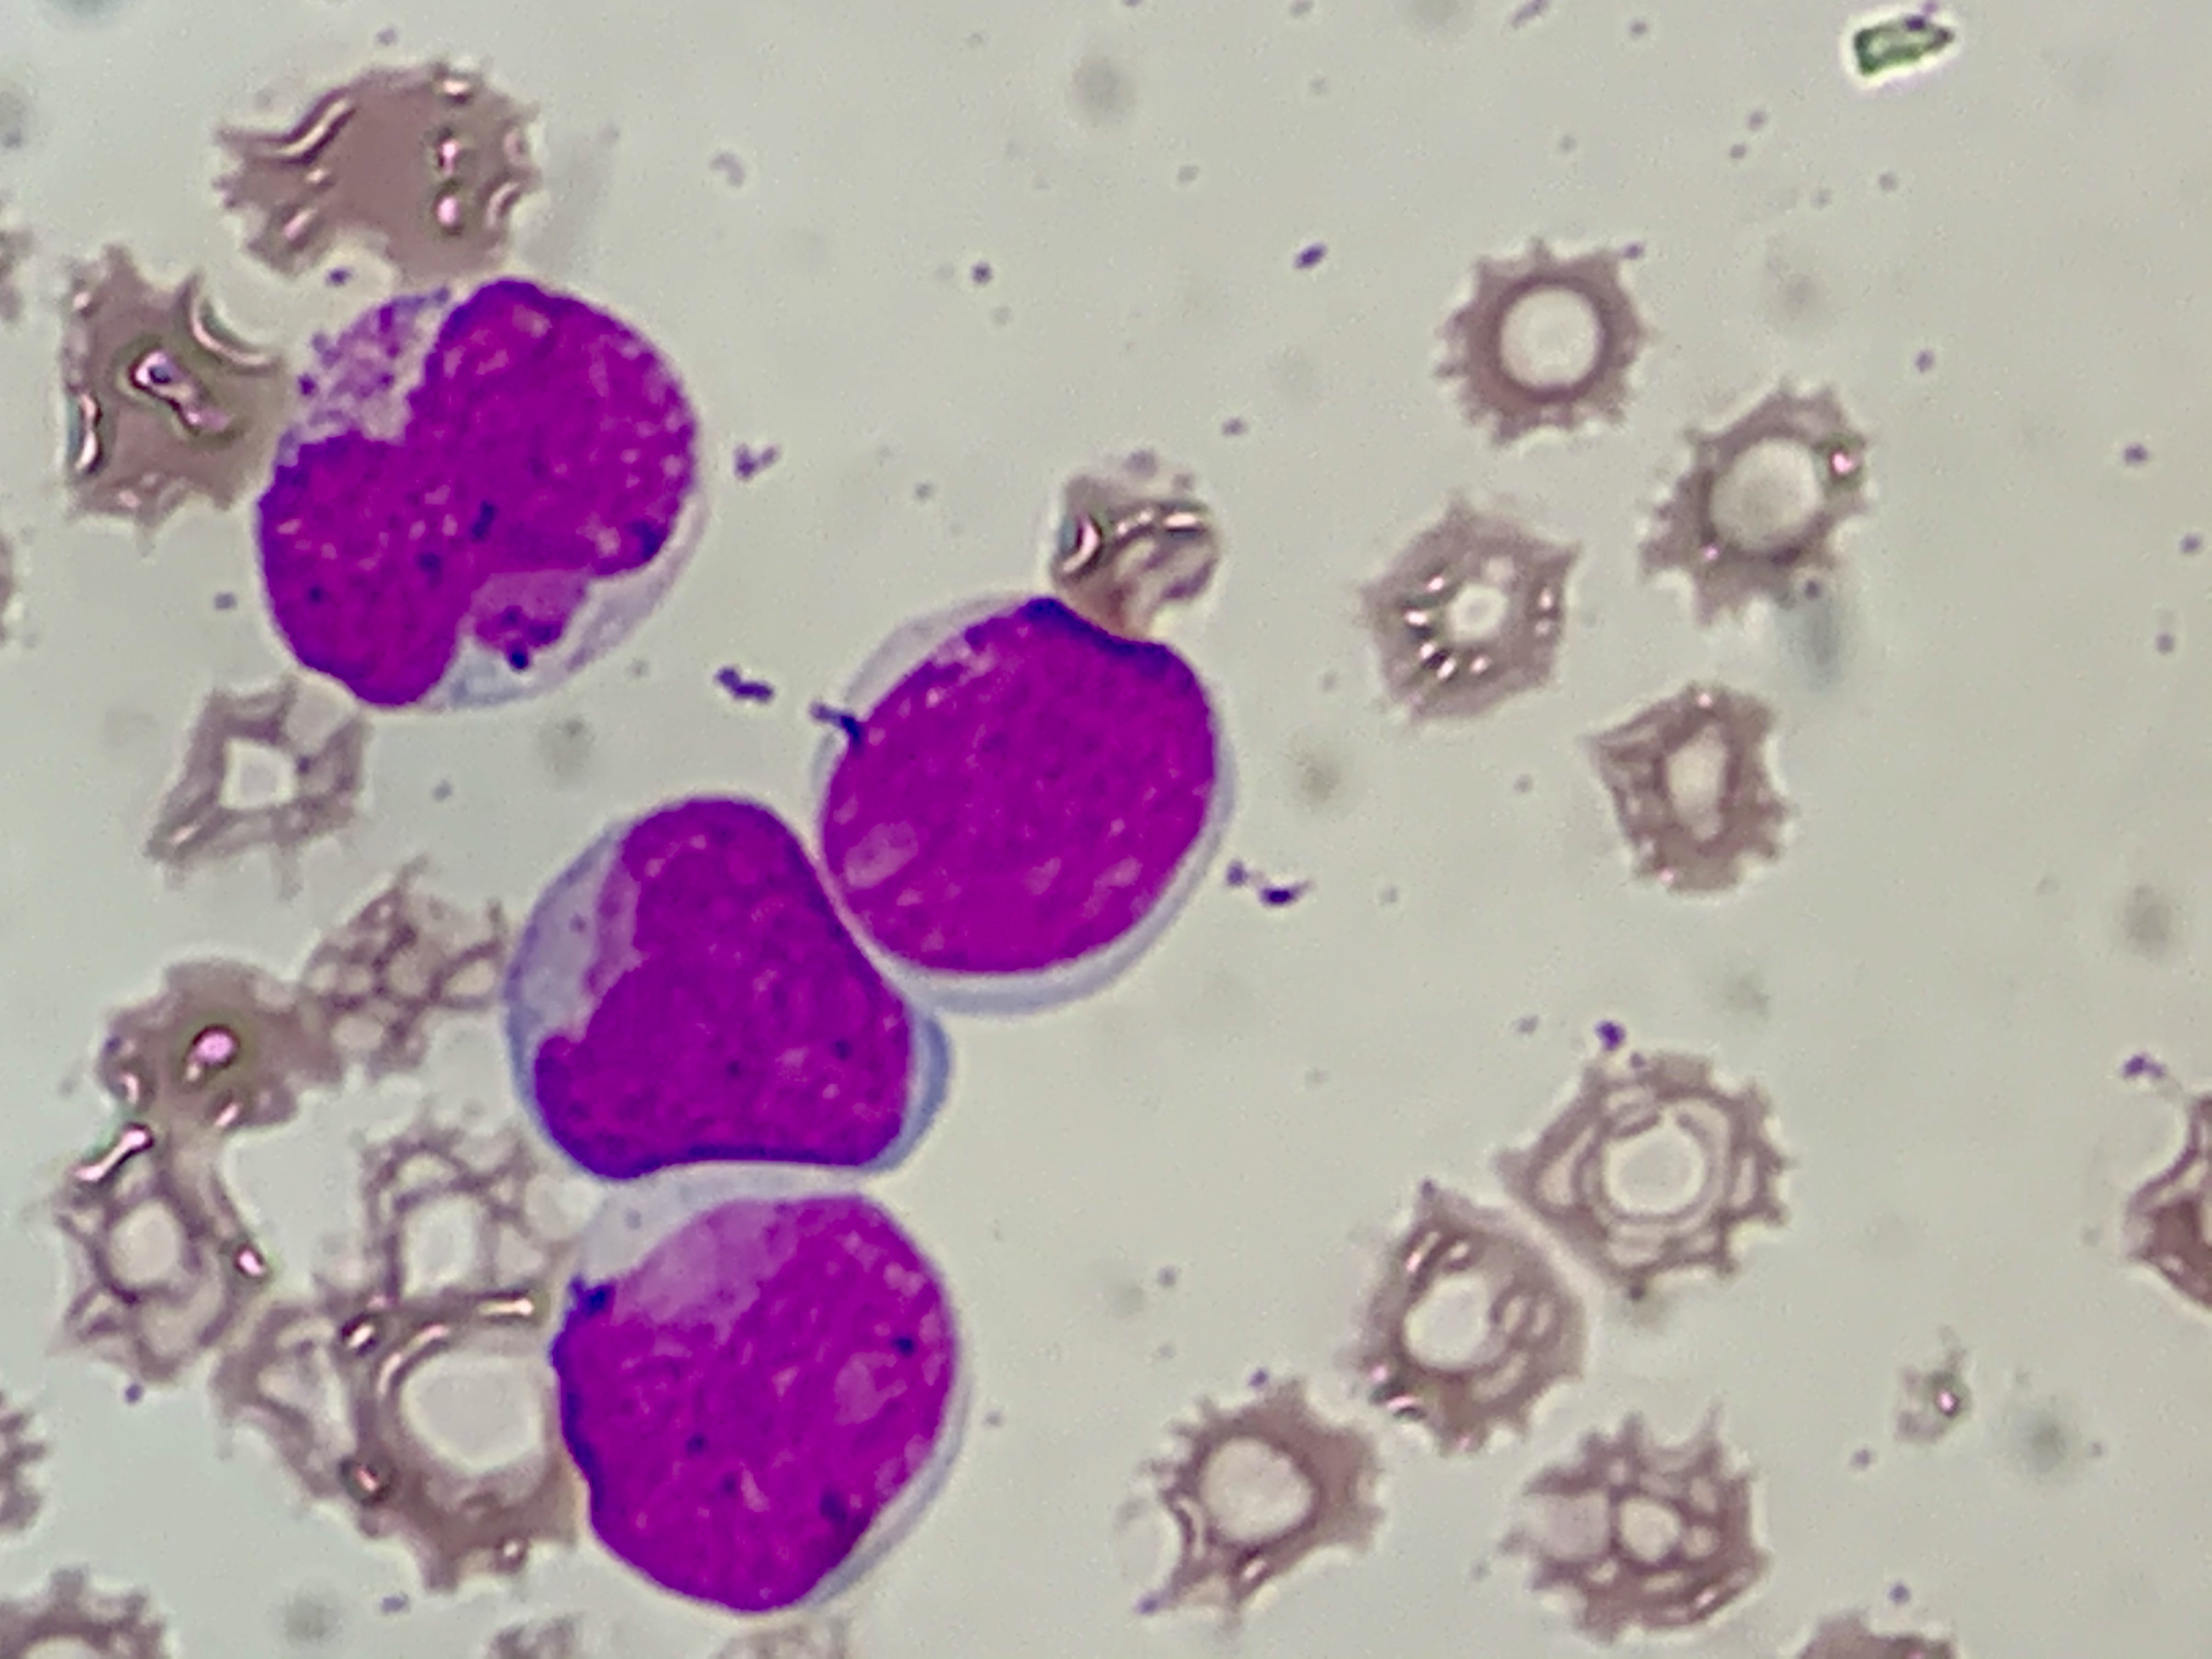
Cell type: BLAST CELLS